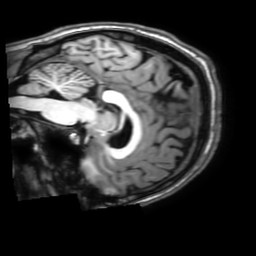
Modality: T1w
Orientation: sagittal
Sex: male
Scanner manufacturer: philips
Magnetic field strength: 3 T
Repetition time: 0.0123 s
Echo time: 0.003475 s